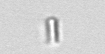
Label: Chaetoceros